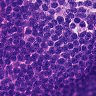
Metastatic tissue present: no